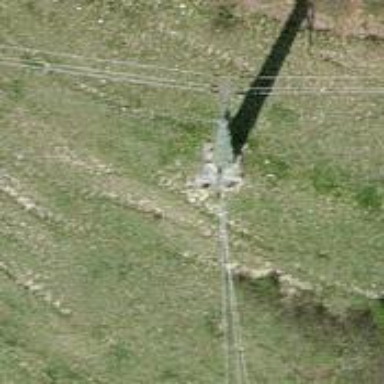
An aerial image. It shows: Minor power line with three cables.